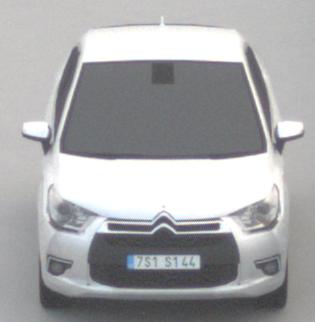
Make: Citroen
Model: DS 4 VTi 120
Detailed model: DS 4
Model produced from: 2011/05
Model produced until: 2015/01
Doors: 5
Color: white
Road condition: dry road
Daytime: morning or afternoon
Contrast: low contrast